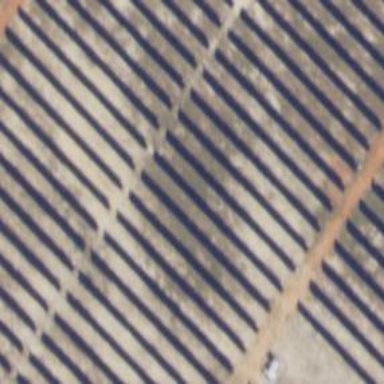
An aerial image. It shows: Solar power generator using photovoltaic method with solar photovoltaic panel types.